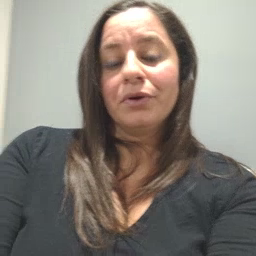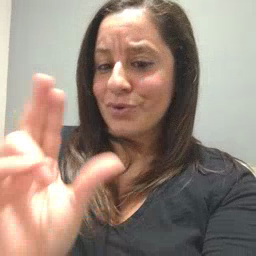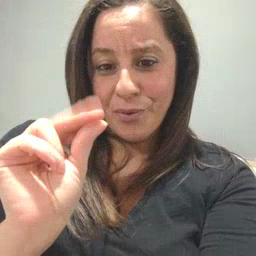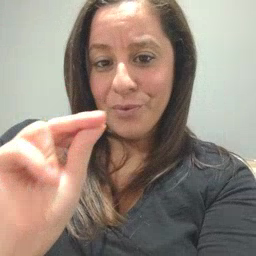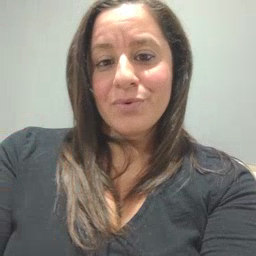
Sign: no